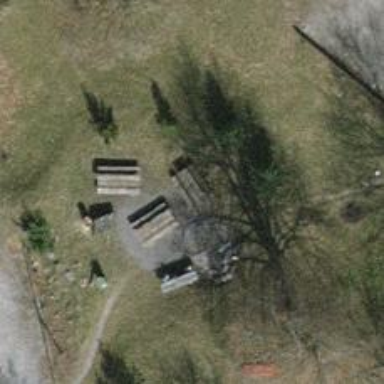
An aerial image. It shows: Picnic table located in leisure land area.